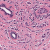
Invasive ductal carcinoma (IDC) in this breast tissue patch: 1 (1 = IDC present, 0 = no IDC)